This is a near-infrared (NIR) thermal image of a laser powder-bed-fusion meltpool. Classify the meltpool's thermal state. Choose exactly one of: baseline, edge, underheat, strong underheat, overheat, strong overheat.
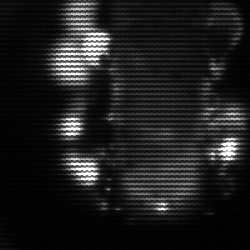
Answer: strong underheat